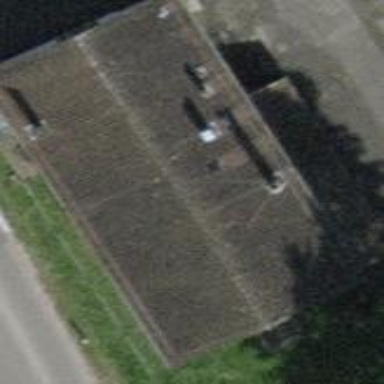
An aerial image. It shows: Building with tiled roof.